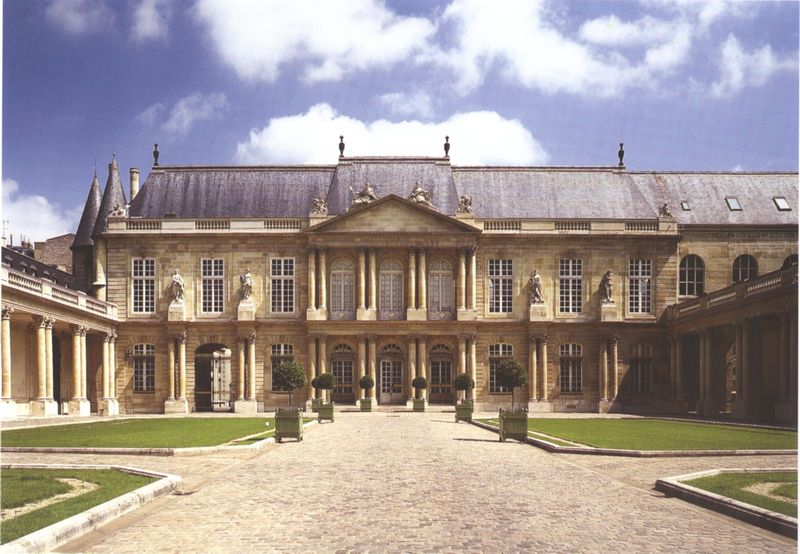
Titel: Hôtel Soubise in Paris
Künstler: Pierre Alexis Delamair
Standort: Paris, Hôtel Soubise (EU - F - Ile-de-France)
Schlagwörter: baum, blau, flügel, himmel, wolken, bäume, grün, fenster, grau, hell, säule, säulen, tür, weiss, anlage, dach, gebäude, gras, haus, park, rasen, schloss, weg, wiese, wolke, architektur, bild, strauch, busch, büsche, gitter, sträucher, figur, pflanzen, turm, garten, statue, bäumchen, kübel, fassade, pflaster, giebel, ziegel, gelände, hof, figuren, symmetrie, zinnen, foto, fotografie, bögen, eingang, innenhof, buch, burg, türmchen, türme, symmetrisch, bordstein, kathedrale, photo, portal, villa, skulpturen, statuen, trog, bibliothek, buchs, spitzdach, fasade, buchsbaum, rabatten, gra, windows, innenhoh